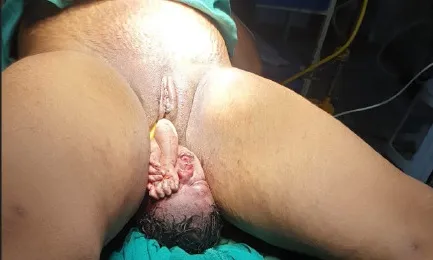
Fetal head stuck outside the vaginal introitus.
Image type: medical_photograph (other_medical_photograph)